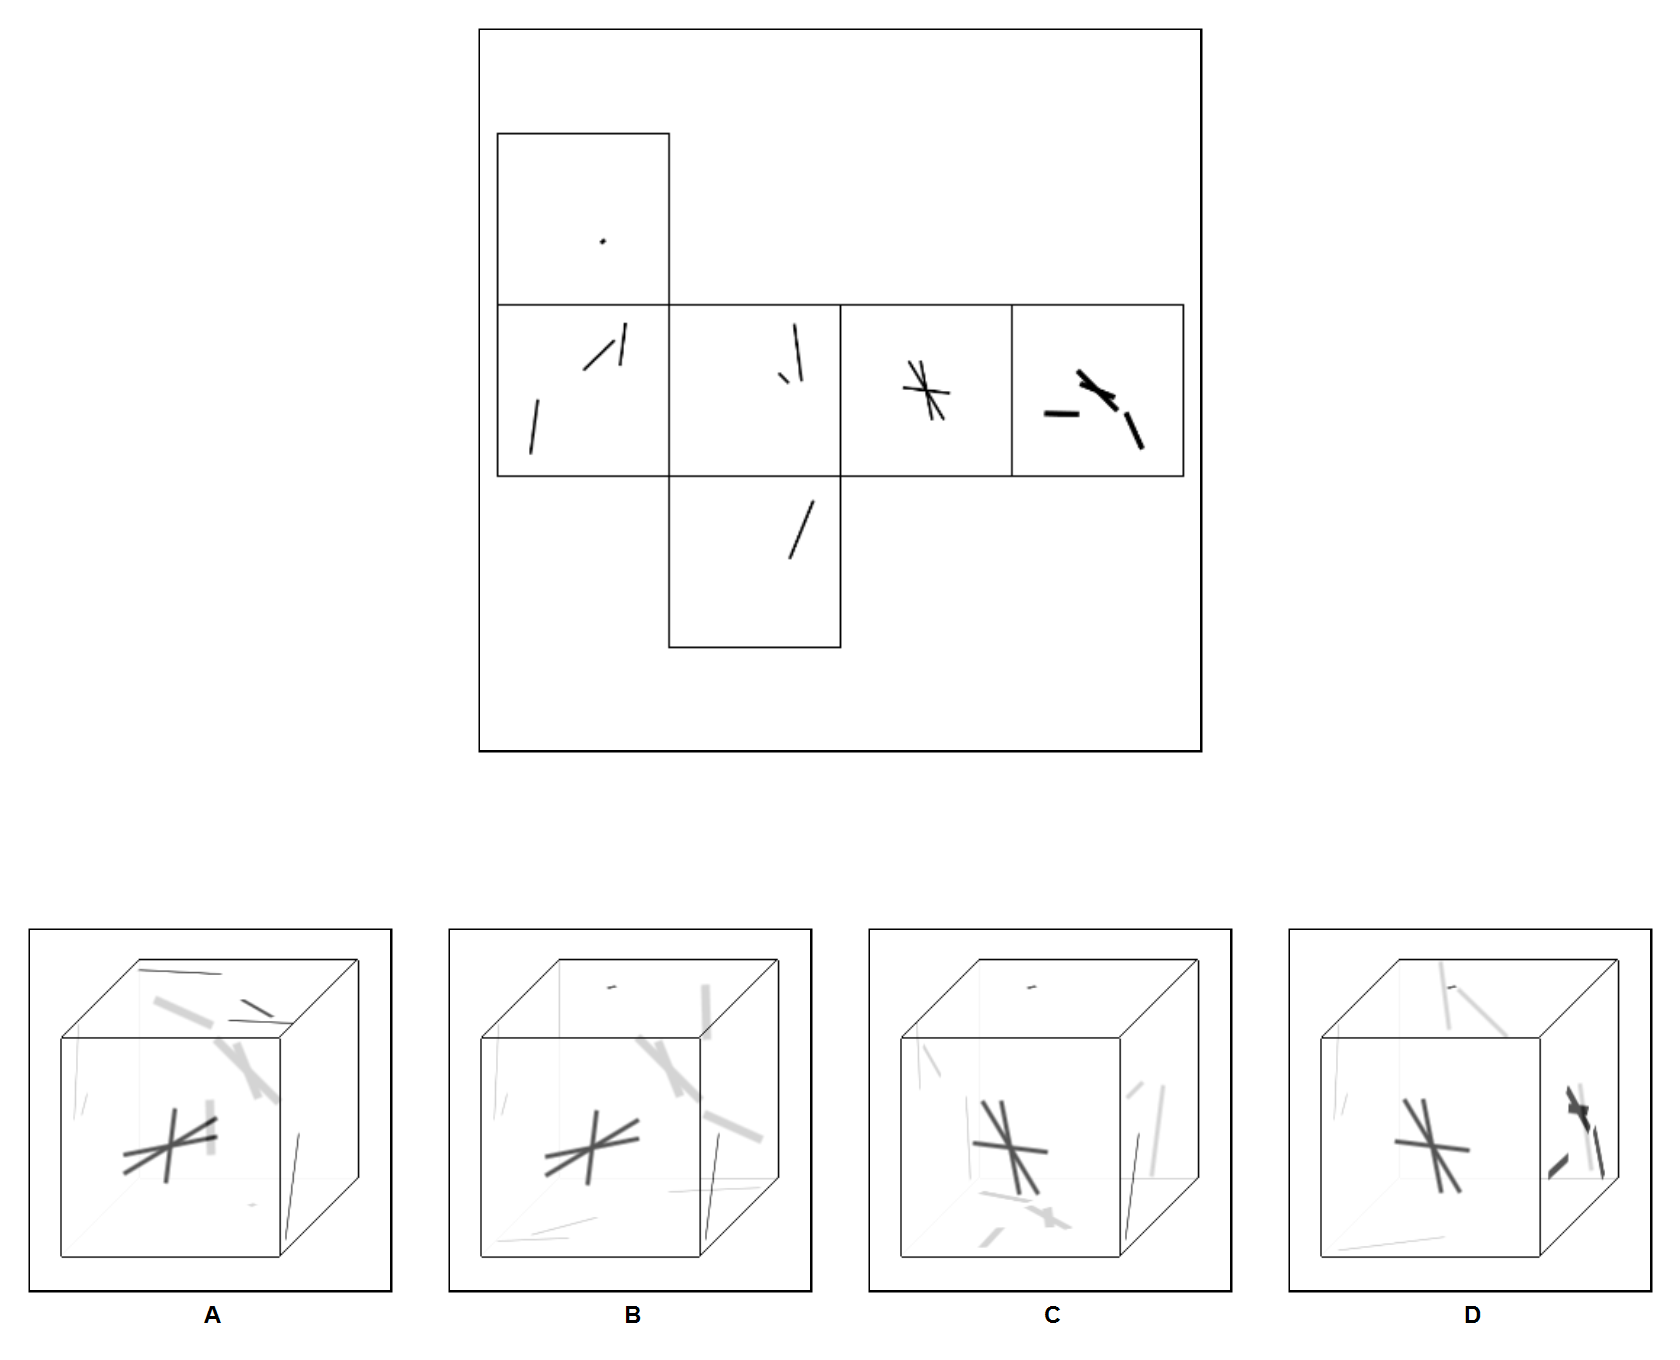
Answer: D